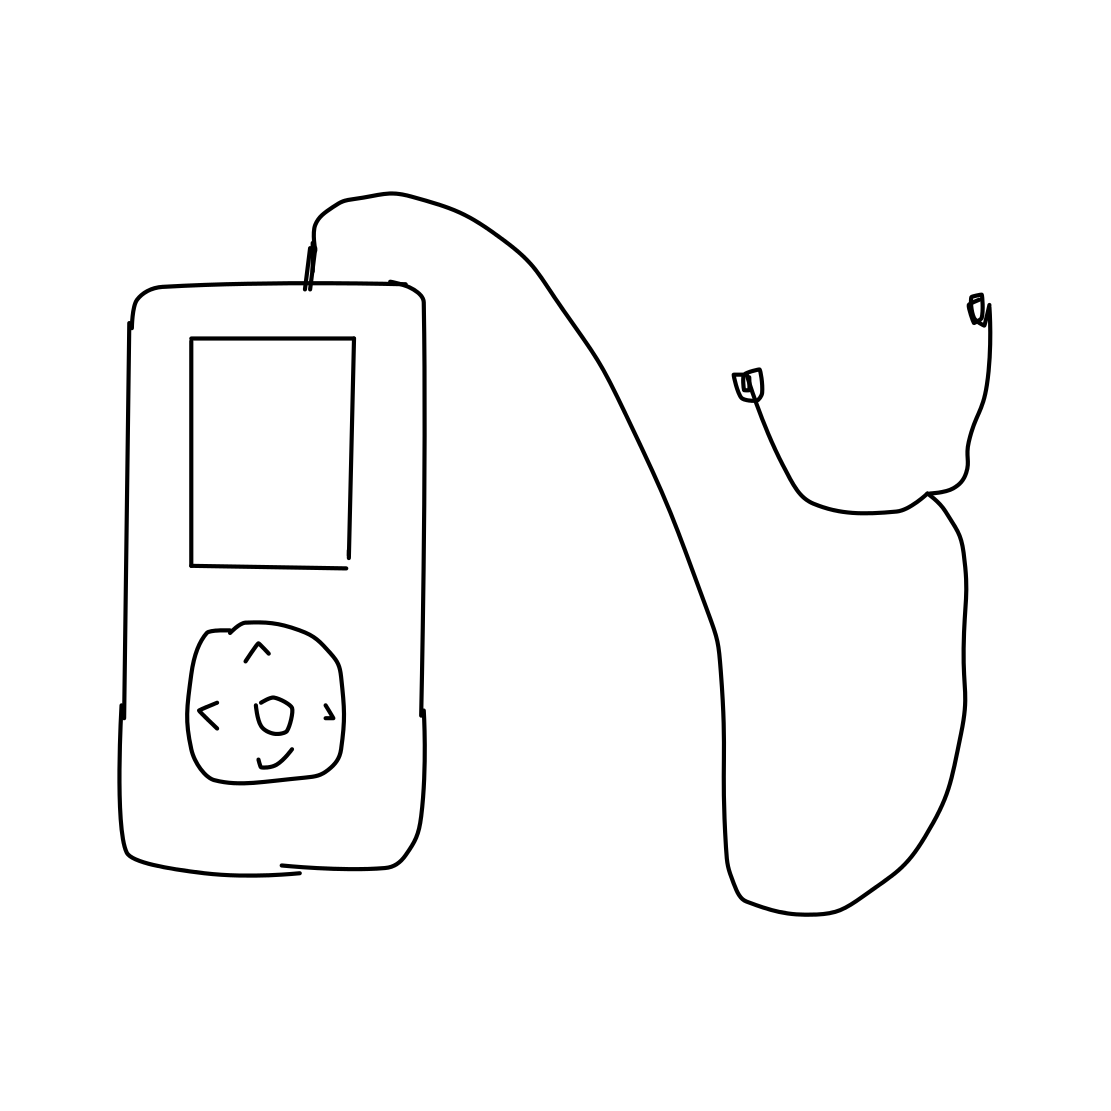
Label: ipod